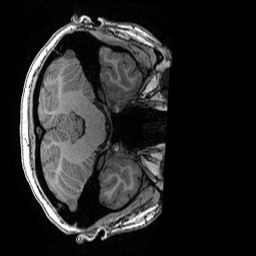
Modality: T1w
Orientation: axial
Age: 20
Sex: female
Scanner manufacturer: ge
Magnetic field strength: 3 T
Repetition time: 0.007 s
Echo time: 0.00342 s